Interaction volume radius: 5 \u00c5
Interaction volume height: 30 \u00c5
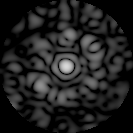
Disorder parameter: 0.7187